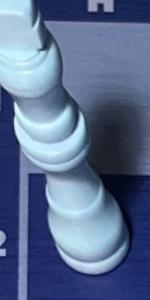
Label: King_White